Question: My working company has 50+ clinics, today my boss ask about the message board (Not forum like PHPBB)
like this :

It display a video, some slide message, or some image, some text in different section.
It will display on a large LCD monitor or TV.
Is it any open source solution???
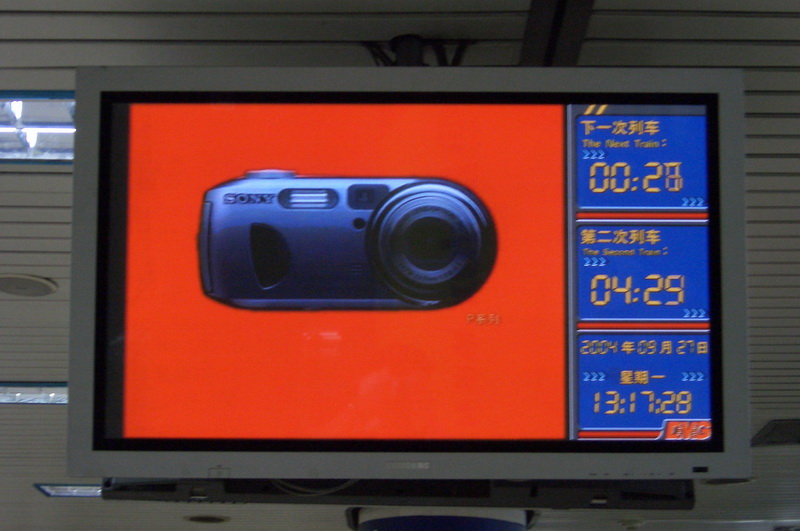
Answer: There isn't really an open source solution for something this extensive.
If you want to display text messages, twitter messages and emails on your tv screens in a message board format, along with images / video, I would use a "text to screen" software like the one we have available here <URL>, it's not too expensive and can do everything you describe.